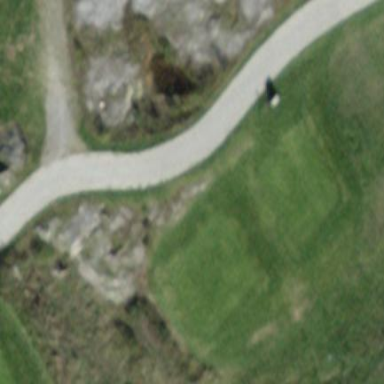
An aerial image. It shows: Grassy area designated as golf tee.